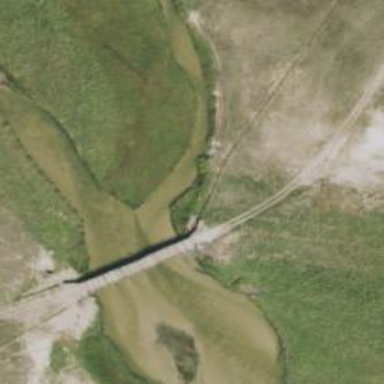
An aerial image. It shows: Track road with bridge.